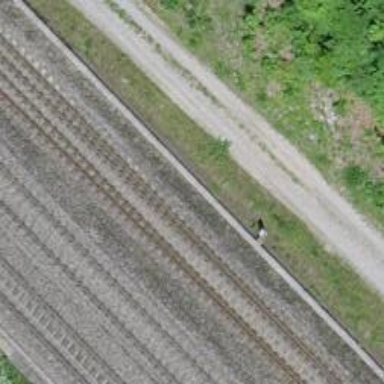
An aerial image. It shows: Single-track electrified railway with contact line.